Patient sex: M
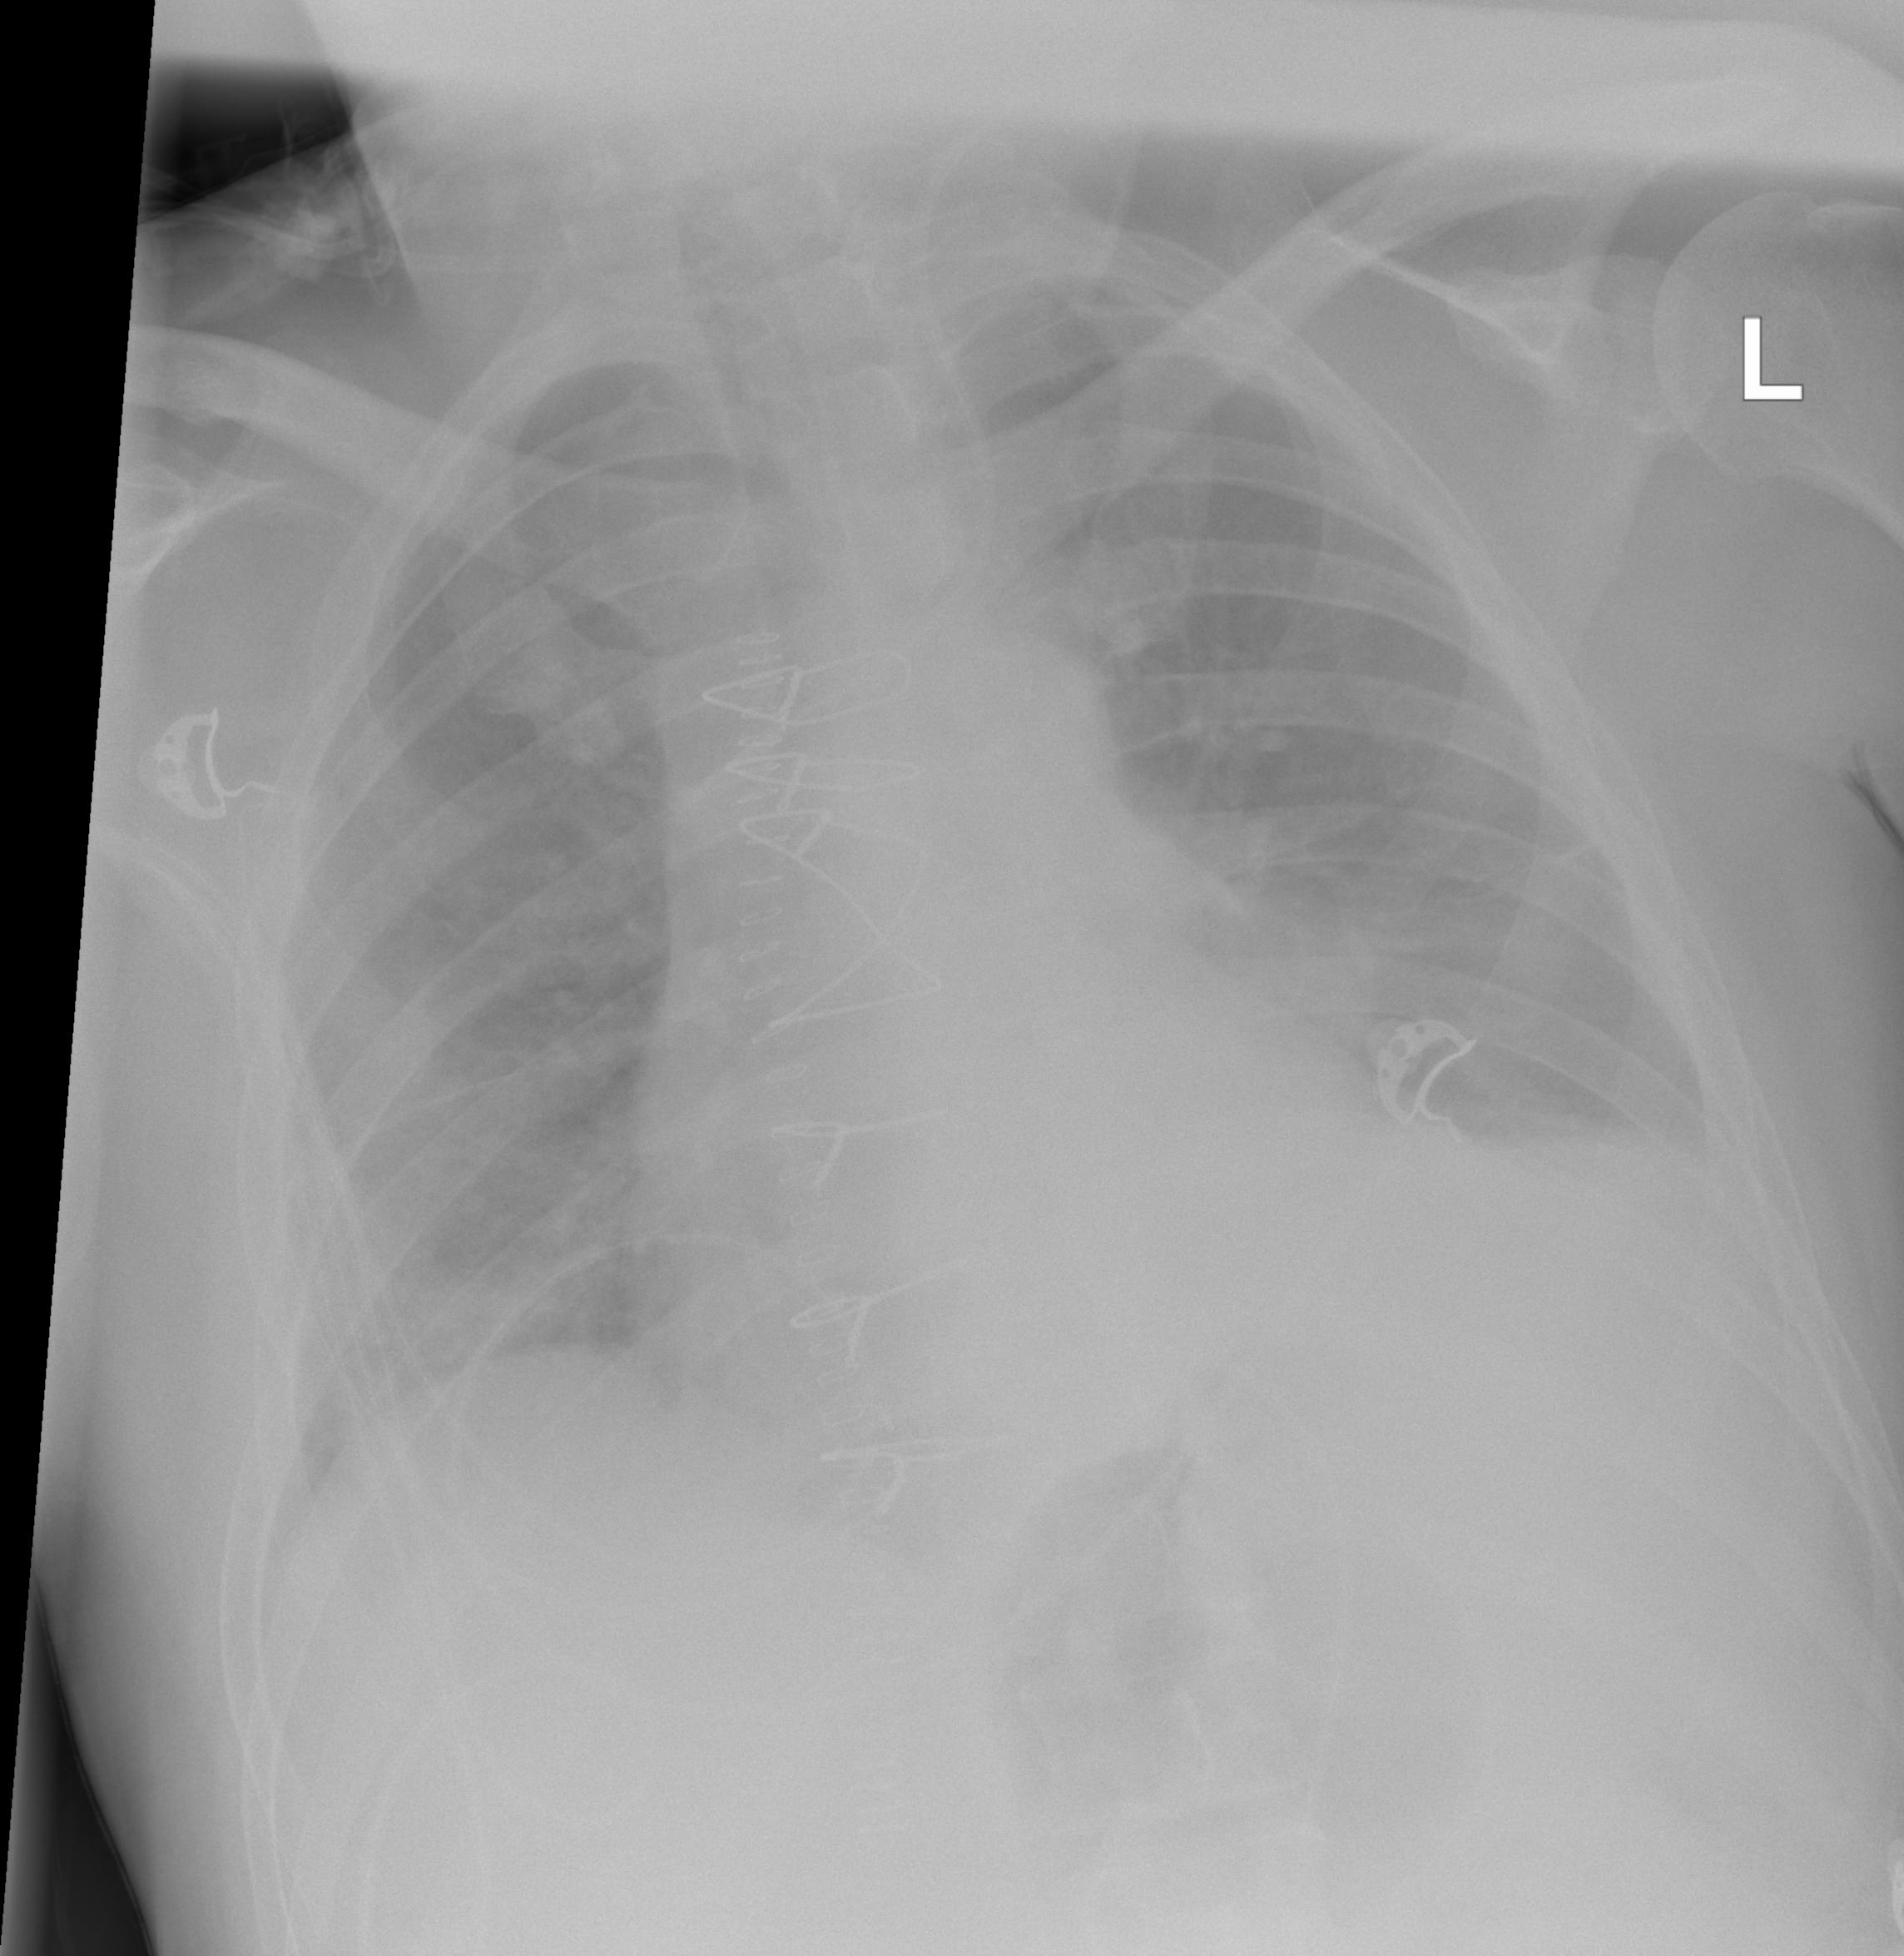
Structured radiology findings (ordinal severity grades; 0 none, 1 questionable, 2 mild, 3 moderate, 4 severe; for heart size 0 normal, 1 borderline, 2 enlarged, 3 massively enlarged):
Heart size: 1
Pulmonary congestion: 0
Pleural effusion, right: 1
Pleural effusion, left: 2
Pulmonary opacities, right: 1
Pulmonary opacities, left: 0
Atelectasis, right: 2
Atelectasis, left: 2